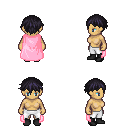
a pixel art fantasy rpg character, female body template, human, tanned skin, pink cape, white pants, raven short bangs hairstyle, black shoes, four views (front, back, left, right), 2x2 character sprite sheet, small pixel art, hard edges, no anti-aliasing